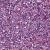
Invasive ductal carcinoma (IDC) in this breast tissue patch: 1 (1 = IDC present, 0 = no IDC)